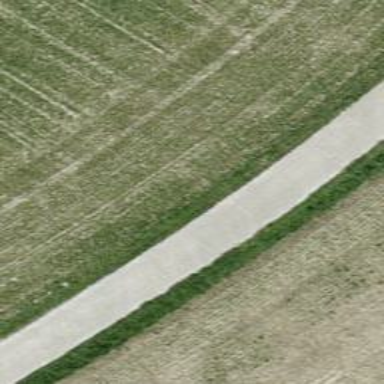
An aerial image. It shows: Concrete track with grade 1 standard.